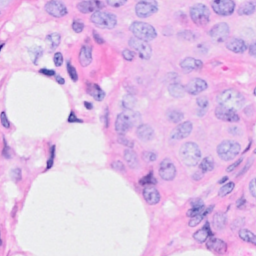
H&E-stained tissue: Breast